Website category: phone
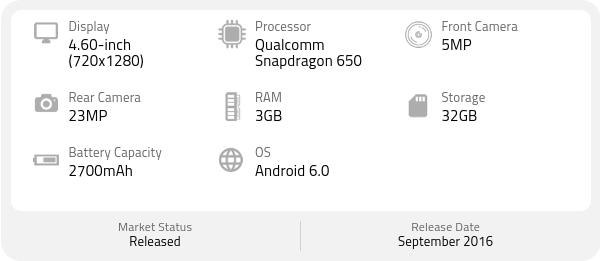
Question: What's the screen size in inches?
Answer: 4.60-inch

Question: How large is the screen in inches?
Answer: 4.60-inch

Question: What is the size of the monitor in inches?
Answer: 4.60-inch

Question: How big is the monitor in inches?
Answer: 4.60-inch

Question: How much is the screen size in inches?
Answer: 4.60-inch

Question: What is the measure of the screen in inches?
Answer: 4.60-inch

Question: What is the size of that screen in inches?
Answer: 4.60-inch

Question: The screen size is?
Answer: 4.60-inch

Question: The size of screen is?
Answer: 4.60-inch

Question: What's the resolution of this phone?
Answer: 720x1280

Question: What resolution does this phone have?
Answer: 720x1280

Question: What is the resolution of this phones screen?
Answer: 720x1280

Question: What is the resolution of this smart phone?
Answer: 720x1280

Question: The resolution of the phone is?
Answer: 720x1280

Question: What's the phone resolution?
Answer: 720x1280

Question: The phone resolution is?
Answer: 720x1280

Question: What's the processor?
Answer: Qualcomm Snapdragon 650

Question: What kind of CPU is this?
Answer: Qualcomm Snapdragon 650

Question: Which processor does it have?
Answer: Qualcomm Snapdragon 650

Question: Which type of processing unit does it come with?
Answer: Qualcomm Snapdragon 650

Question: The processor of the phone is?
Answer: Qualcomm Snapdragon 650

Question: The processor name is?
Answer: Qualcomm Snapdragon 650

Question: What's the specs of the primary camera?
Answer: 23MP

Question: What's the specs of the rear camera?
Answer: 23MP

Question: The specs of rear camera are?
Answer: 23MP

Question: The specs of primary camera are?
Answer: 23MP

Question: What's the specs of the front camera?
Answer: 5MP

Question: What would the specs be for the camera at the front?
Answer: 5MP

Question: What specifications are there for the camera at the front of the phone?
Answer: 5MP

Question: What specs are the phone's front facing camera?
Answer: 5MP

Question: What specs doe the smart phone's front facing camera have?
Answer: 5MP

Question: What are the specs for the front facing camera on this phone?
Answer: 5MP

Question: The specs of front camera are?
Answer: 5MP

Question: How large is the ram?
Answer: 3GB

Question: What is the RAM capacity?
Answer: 3GB

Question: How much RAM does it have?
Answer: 3GB

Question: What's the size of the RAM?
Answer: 3GB

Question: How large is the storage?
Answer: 32GB

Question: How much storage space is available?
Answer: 32GB

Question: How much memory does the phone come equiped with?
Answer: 32GB

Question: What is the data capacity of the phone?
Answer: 32GB

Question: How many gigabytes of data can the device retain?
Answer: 32GB

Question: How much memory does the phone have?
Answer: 32GB

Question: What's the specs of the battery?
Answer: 2700mAh

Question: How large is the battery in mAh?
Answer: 2700mAh

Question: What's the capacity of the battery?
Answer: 2700mAh

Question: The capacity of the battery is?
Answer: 2700mAh

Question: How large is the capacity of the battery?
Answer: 2700mAh

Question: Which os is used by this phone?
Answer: Android 6.0

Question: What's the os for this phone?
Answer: Android 6.0

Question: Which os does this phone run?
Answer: Android 6.0

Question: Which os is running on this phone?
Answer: Android 6.0

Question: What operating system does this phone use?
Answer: Android 6.0

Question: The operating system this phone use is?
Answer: Android 6.0

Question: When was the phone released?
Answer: September 2016

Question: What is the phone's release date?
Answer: September 2016

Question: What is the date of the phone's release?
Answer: September 2016

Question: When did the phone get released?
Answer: September 2016

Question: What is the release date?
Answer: September 2016

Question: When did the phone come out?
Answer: September 2016

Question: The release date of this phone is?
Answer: September 2016